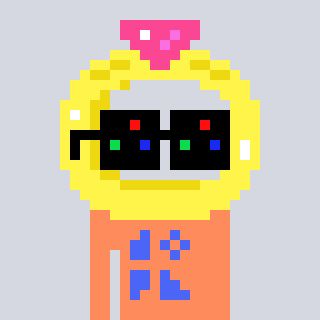
a pixel art character with square black sunglasses, a ring-shaped head and a peachy-colored body on a cool background